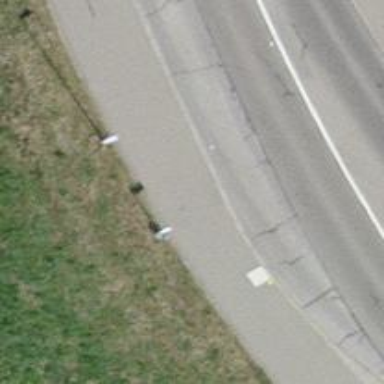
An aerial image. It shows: Platform road.